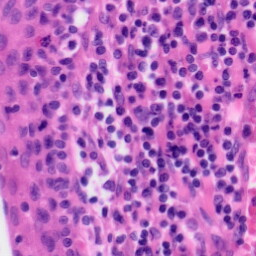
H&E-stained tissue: Tonsil